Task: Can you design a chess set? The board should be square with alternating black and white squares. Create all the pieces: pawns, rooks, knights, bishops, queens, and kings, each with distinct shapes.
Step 2540:
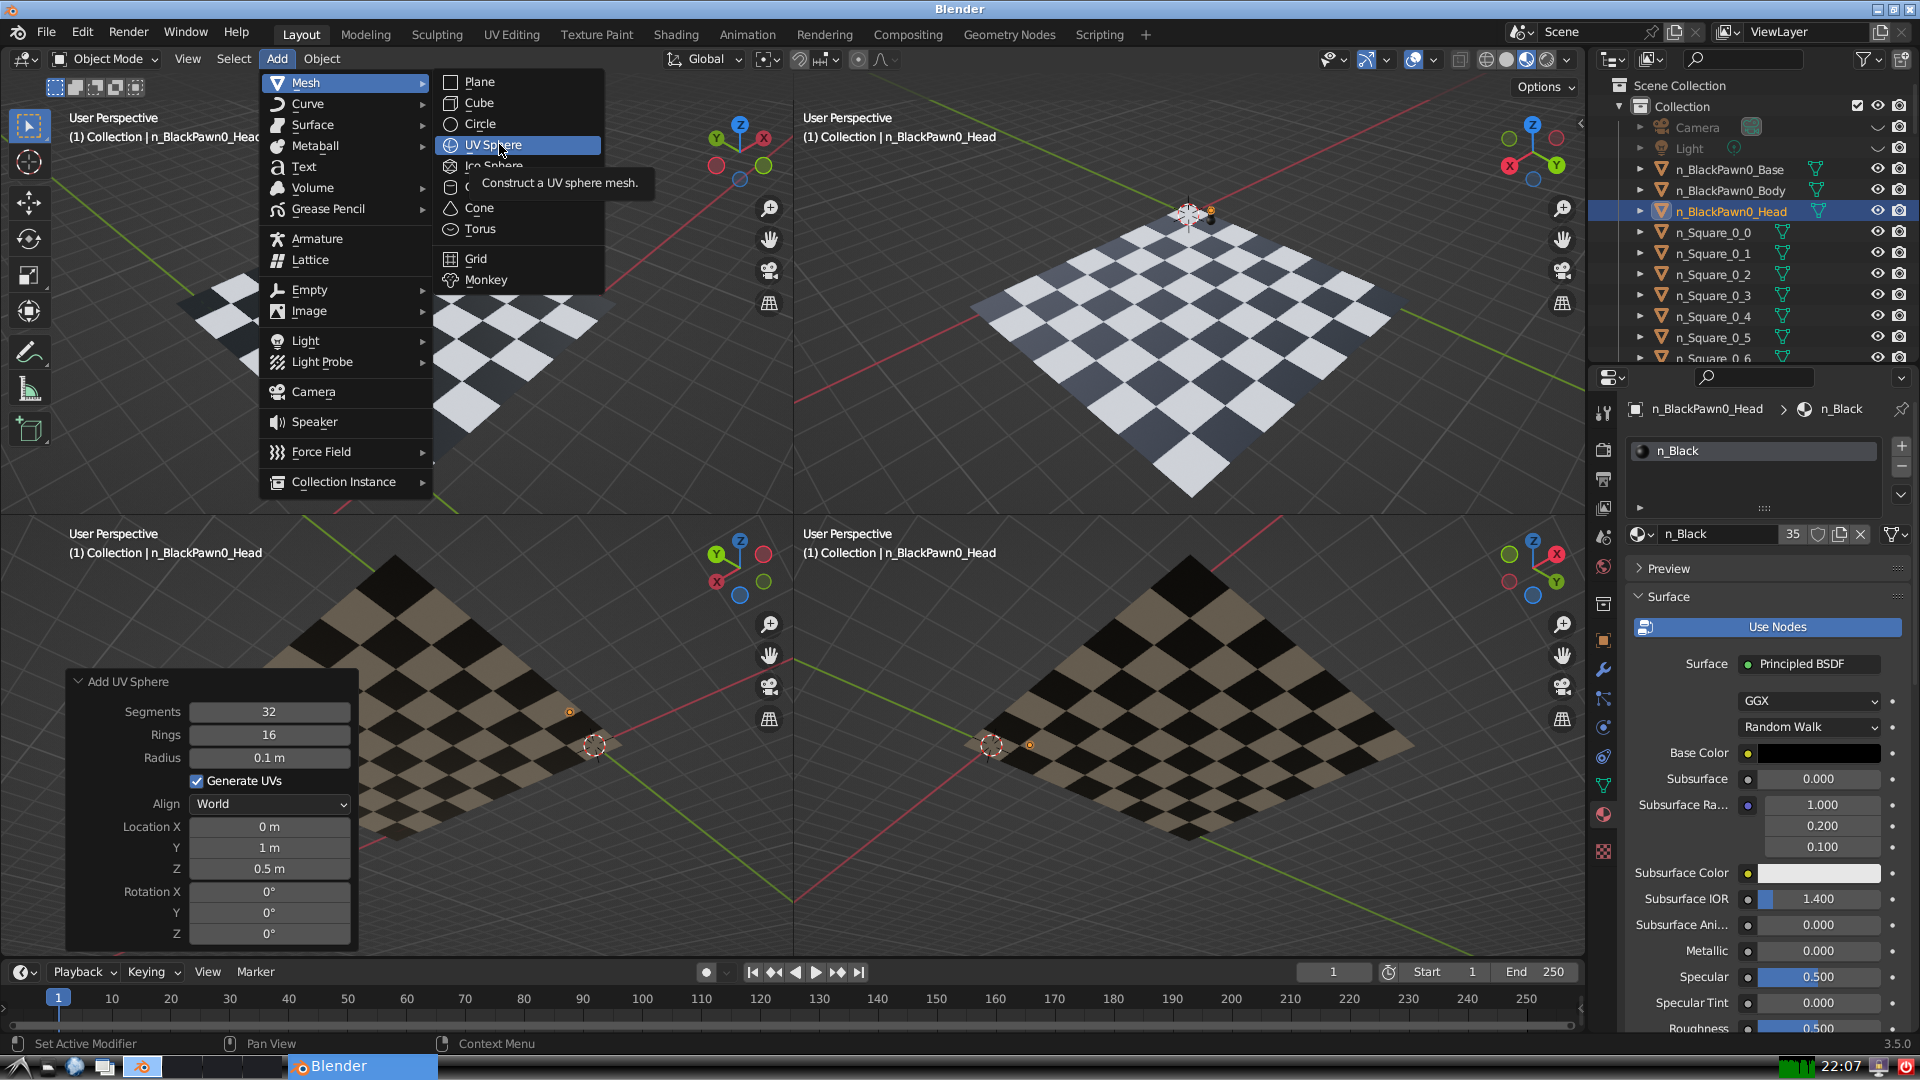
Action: click: no